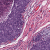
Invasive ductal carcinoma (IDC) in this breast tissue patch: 0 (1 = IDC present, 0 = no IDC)